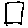
Label: square